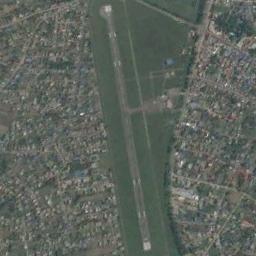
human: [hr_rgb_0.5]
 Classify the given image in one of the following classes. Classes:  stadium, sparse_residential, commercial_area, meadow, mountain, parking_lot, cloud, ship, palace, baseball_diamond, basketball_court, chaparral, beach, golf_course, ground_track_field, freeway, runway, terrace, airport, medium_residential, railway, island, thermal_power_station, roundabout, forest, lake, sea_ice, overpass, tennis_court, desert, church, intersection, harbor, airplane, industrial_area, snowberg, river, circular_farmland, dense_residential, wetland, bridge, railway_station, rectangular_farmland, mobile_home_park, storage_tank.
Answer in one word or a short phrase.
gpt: airport